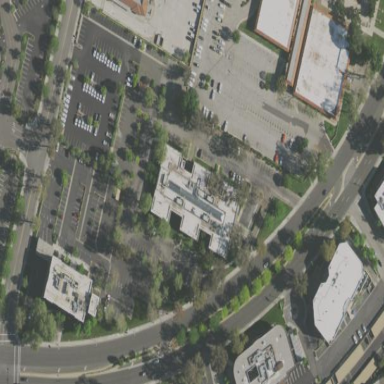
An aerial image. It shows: Commercial building.